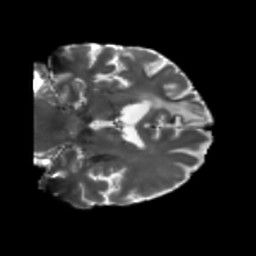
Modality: T2w
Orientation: coronal
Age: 72
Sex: male
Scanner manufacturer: siemens
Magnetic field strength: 3 T
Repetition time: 5.25 s
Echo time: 0.08 s